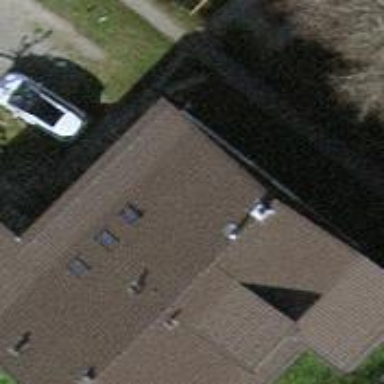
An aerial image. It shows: Detached building.